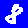
Digit: 8